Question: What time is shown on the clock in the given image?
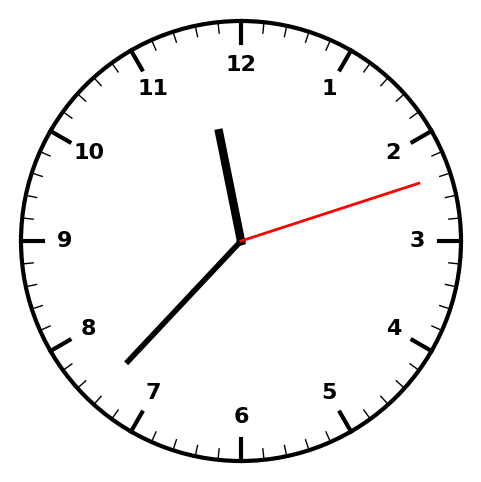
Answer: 11:37:12